Question: I have several 100 excel files that are not normalized enough for me to efficiently import into the tables of my database. It is difficult to find information but from what I have seen it is possible to index xlsx files with FTS. I am not really looking to implement an alternate database for this as it is a one time thing that will not receive new data.
Would it be possible to do this with FTS and if so could someone point me in the right direction as the info I've found on msdn is quite vague.
Thanks.

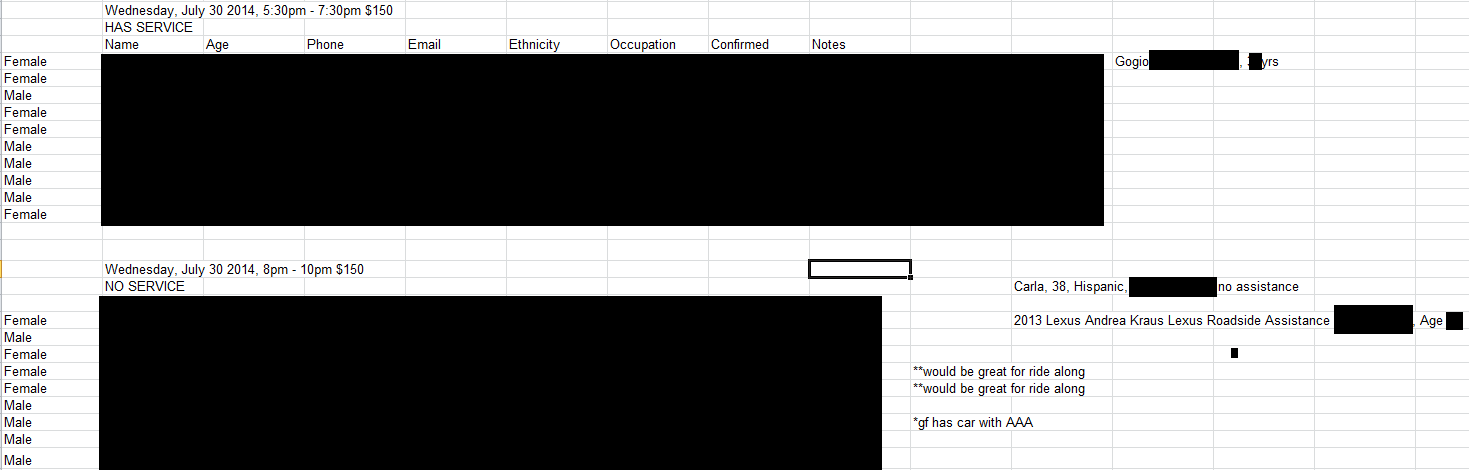
Answer: FTS is a feature in SQL Server, The data you want to create FTS for needs to in a SQL Server database.
Excel being in Excel and not in SQL Server , you will not be able to create FTS for them Excel sheets.
But if you import that data into SQL Server only then you will be able to make use of FTS features, till then unfortunately FTS is not an option for you.